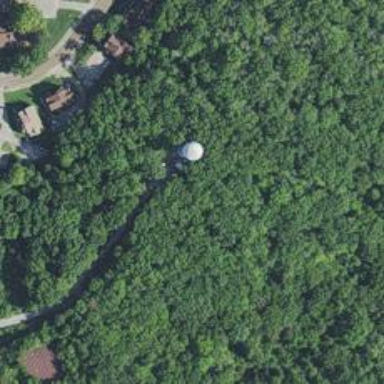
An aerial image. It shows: Water tower that is man-made.